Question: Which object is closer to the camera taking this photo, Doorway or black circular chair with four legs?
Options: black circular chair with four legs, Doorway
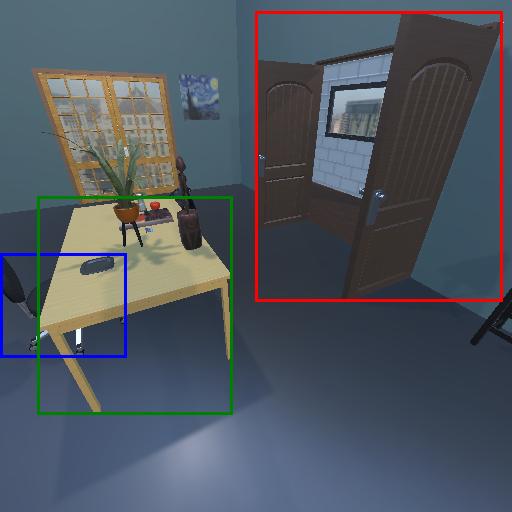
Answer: black circular chair with four legs